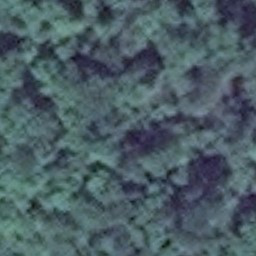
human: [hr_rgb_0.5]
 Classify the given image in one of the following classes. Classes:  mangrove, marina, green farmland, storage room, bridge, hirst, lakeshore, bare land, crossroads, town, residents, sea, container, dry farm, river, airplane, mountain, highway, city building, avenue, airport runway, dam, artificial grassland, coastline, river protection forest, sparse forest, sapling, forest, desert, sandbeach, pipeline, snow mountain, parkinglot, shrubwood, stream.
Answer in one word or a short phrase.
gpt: forest